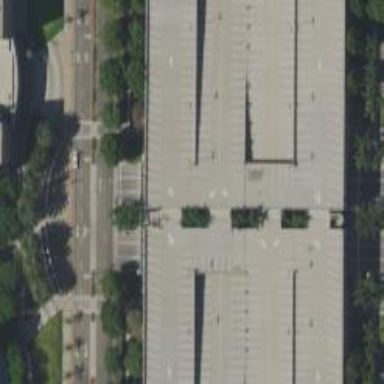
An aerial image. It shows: Multi-storey parking lot with asphalt surface.